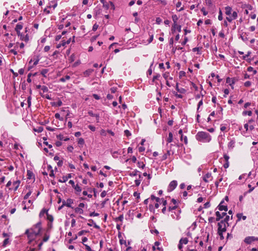
Tumor epithelial tissue: no
Tumor-associated stroma tissue: no
Normal tissue: yes